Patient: sex F, age 52
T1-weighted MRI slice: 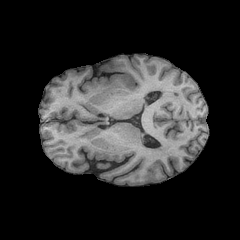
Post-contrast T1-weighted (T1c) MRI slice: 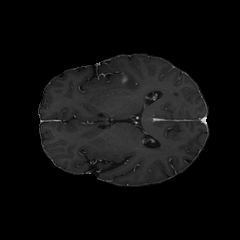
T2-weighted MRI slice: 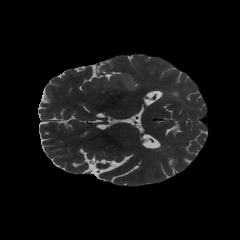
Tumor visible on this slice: yes
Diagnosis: Glioblastoma, IDH-wildtype
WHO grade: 4